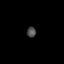
Tissue: skin
Cell type: Others
Senescence score: 0.8267
Nuclear area (px): 95
Mean DAPI intensity: 74.116